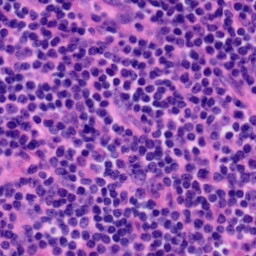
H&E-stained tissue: Tonsil